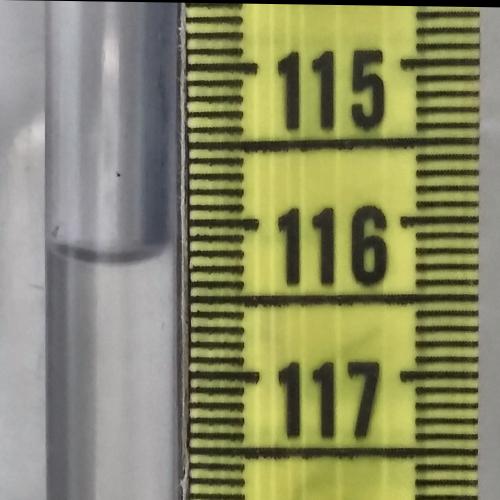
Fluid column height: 116.2 cm